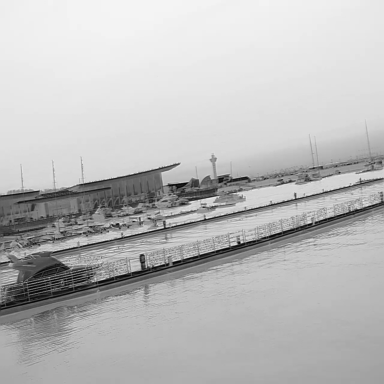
There are eight objects shown in the infrared image, including seven sailboats, and a canoe.